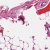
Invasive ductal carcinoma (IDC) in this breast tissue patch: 0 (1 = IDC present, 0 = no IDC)